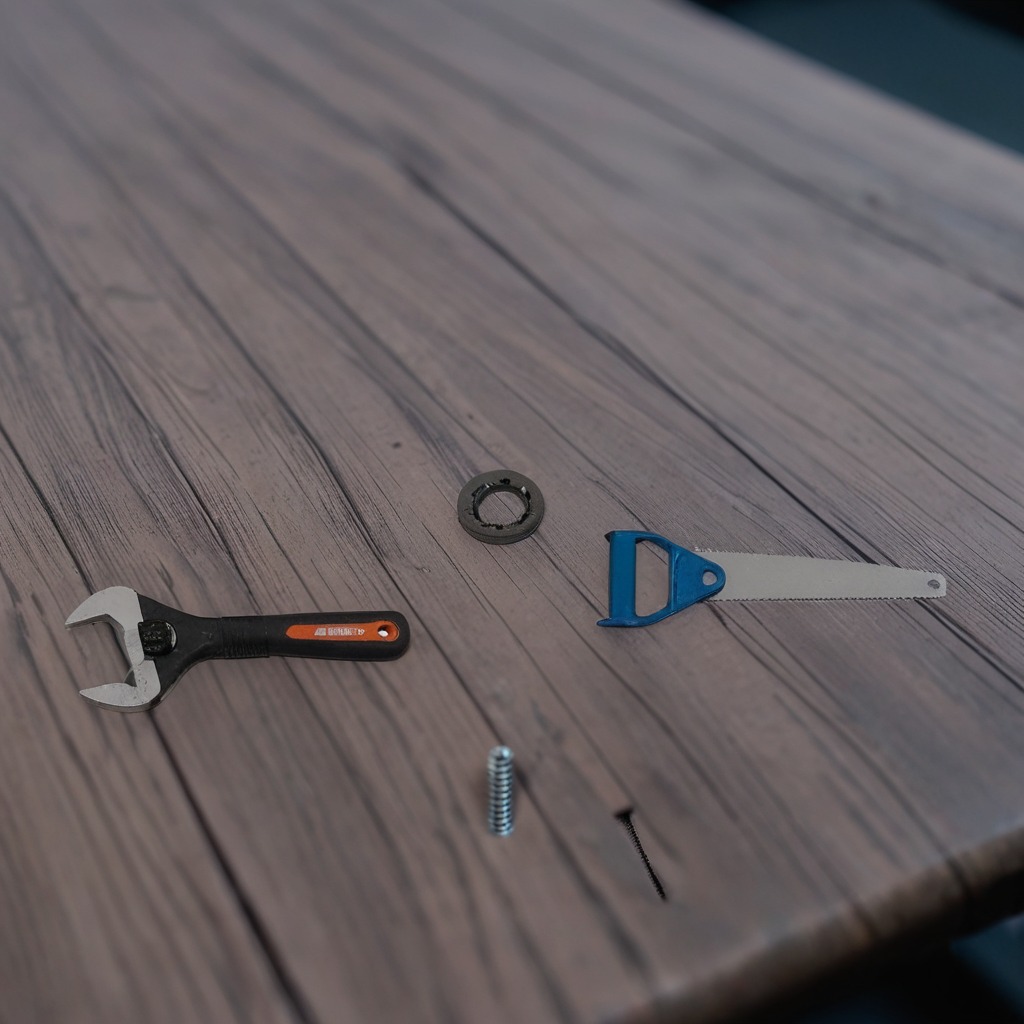
A metal washer, a metal machine screw, a coiled metal spring, a handheld metal saw, and a wrench are lying on a old table in a small garage at twilight.